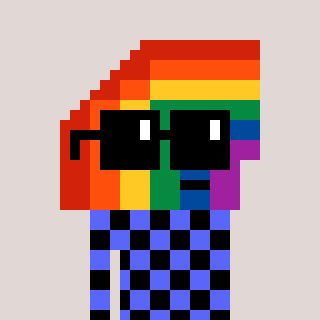
a pixel art character with square black sunglasses, a rainbow-shaped head and a purple-colored body on a warm background